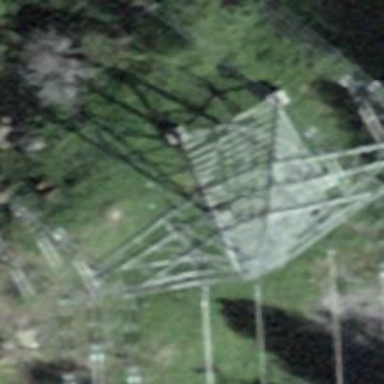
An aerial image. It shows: Power tower.